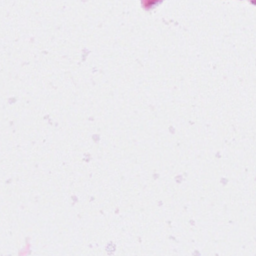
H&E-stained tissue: Breast